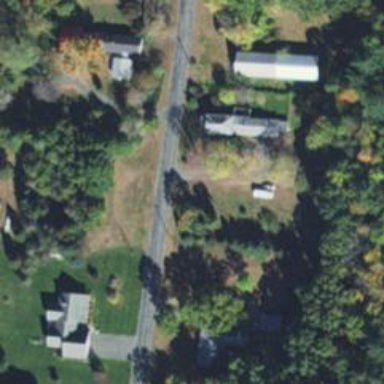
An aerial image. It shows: Driveway.